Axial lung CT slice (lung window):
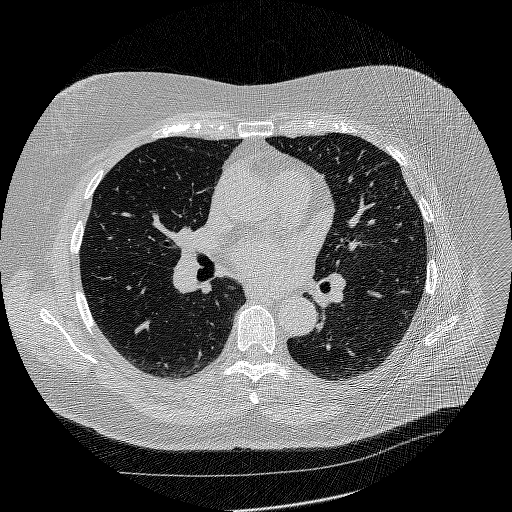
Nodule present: no